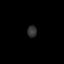
Tissue: prostate
Cell type: Myeloid cells
Senescence score: 0.7449
Nuclear area (px): 109
Mean DAPI intensity: 49.89